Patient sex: M
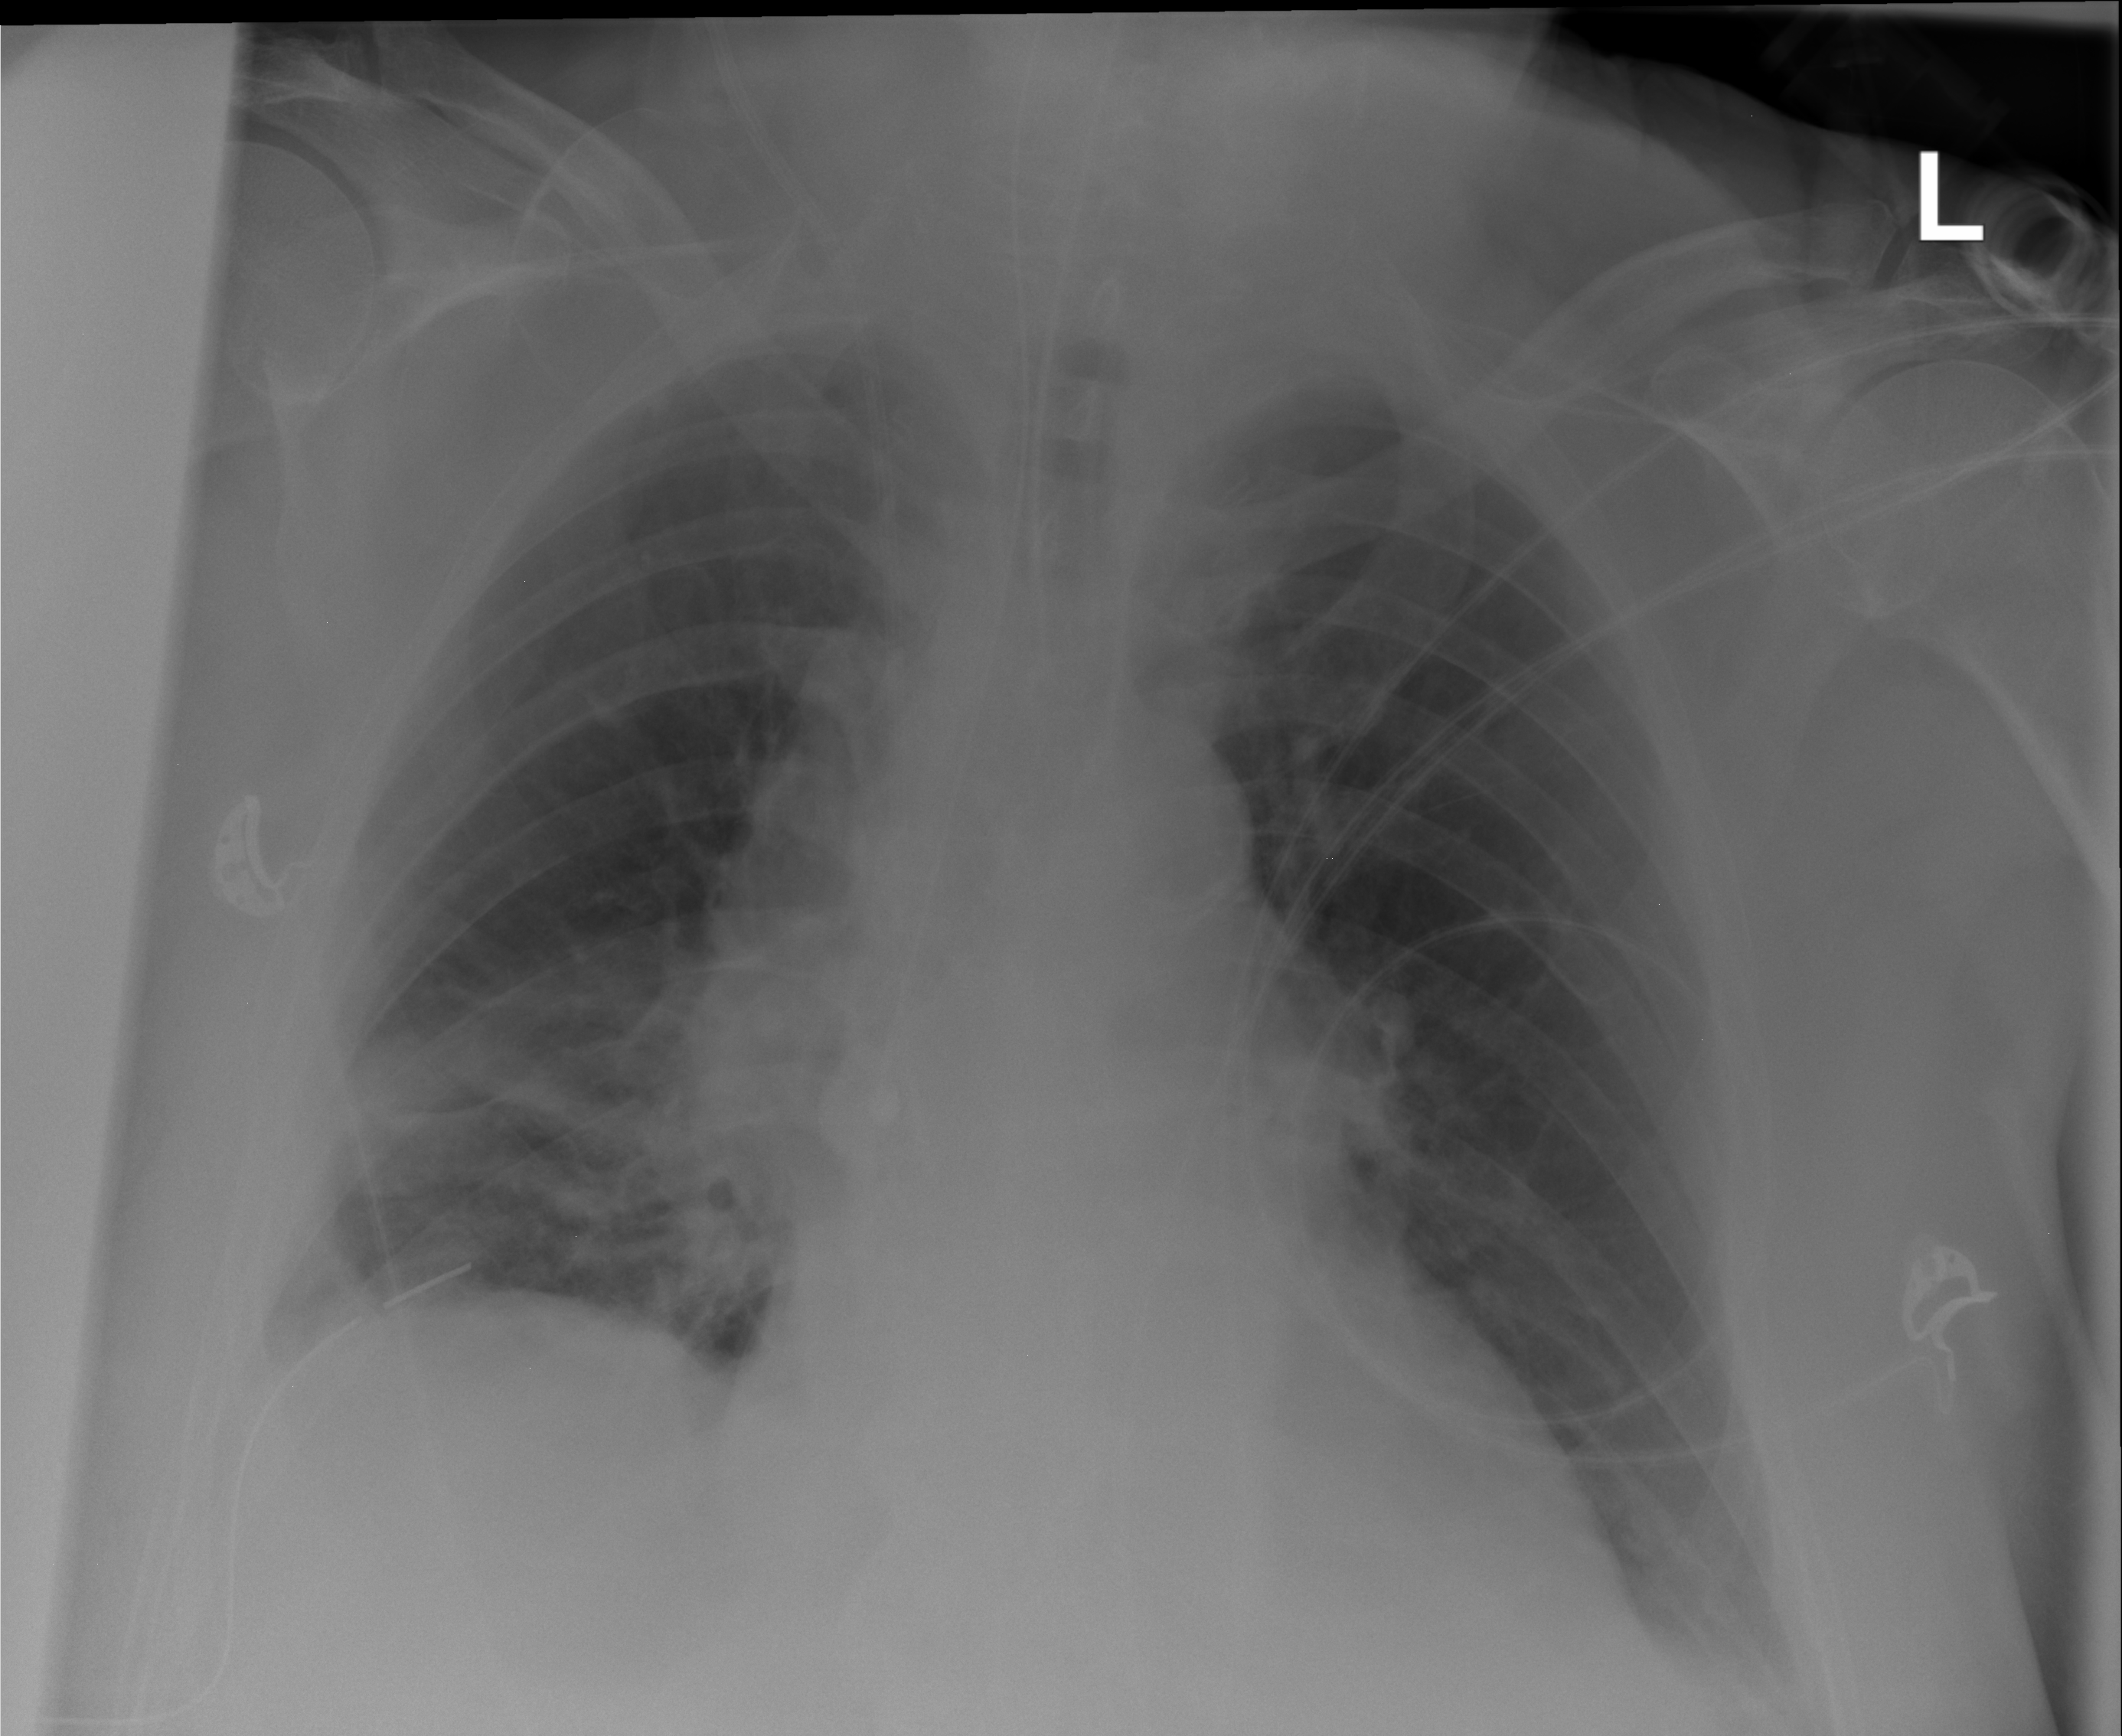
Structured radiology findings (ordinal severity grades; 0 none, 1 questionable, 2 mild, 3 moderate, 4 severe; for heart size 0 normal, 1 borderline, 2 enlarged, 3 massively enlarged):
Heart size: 0
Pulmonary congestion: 0
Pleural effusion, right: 0
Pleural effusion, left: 2
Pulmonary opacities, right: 0
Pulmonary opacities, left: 0
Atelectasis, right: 2
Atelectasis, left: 2